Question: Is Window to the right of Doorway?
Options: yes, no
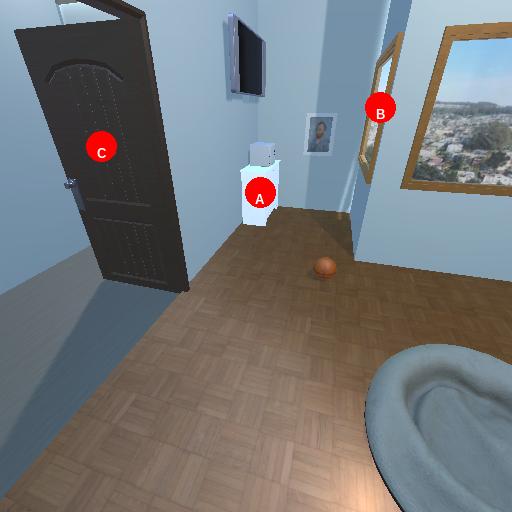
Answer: yes